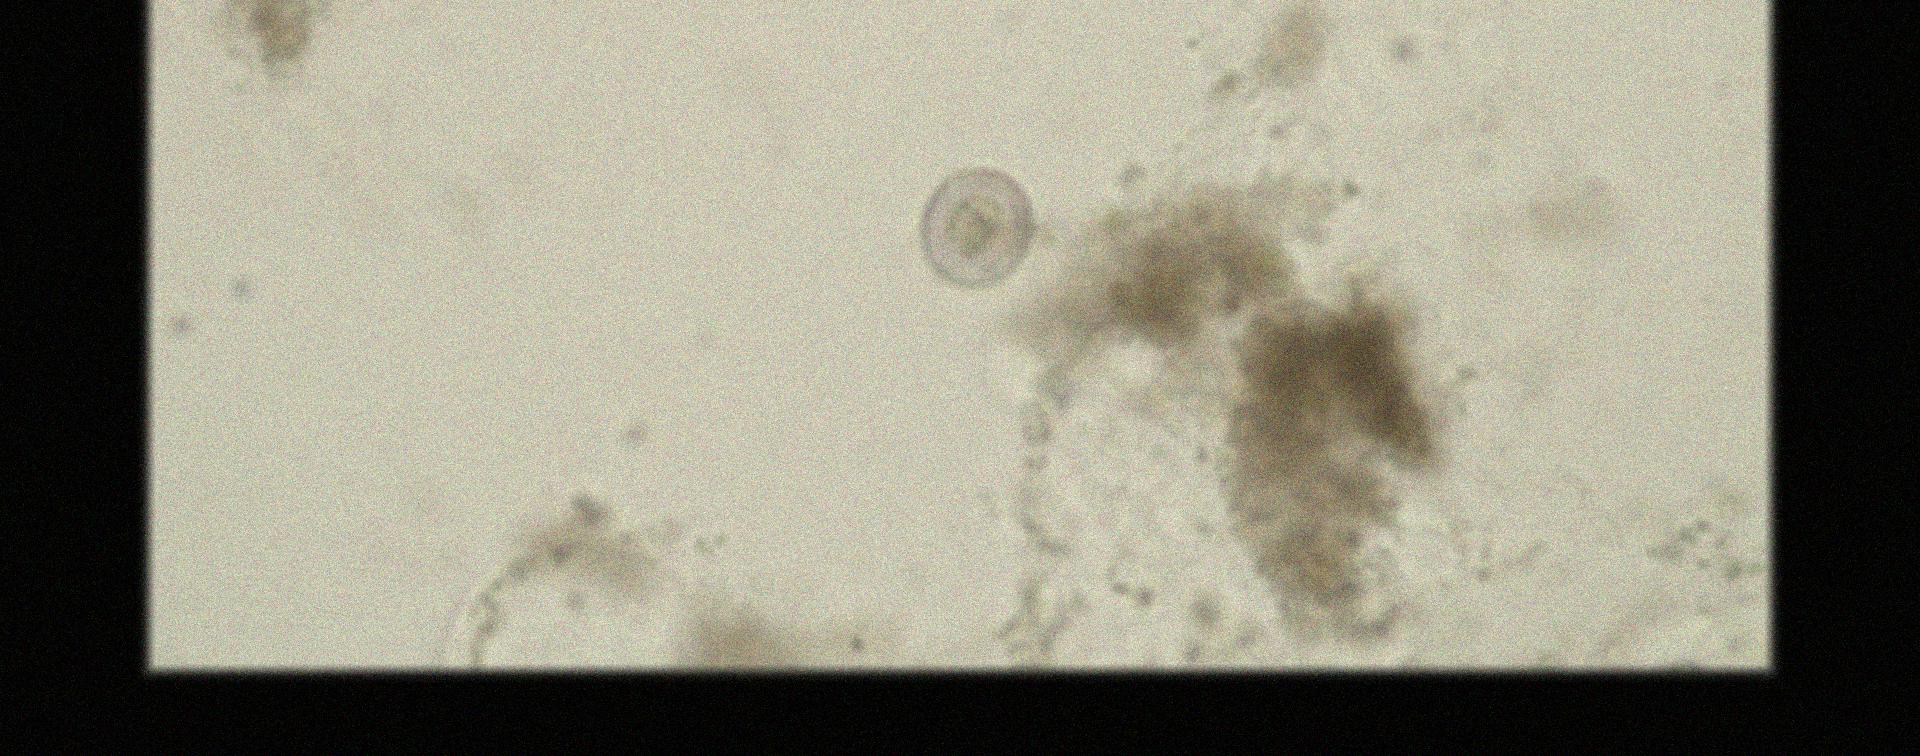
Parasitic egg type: Hymenolepis nana